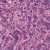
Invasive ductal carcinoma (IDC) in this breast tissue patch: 1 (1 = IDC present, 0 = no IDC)